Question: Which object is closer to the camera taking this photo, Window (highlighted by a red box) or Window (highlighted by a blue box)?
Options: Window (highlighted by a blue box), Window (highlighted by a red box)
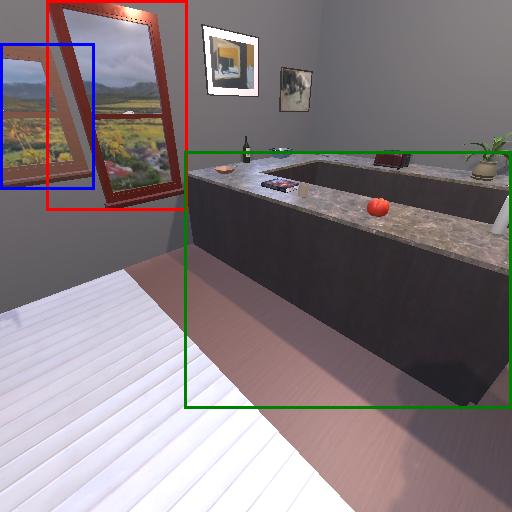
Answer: Window (highlighted by a blue box)